Question: How do I position a context hint? Something like this:

below text using this code:
'''
Point point = this.rtb.GetPositionFromCharIndex(rtb.SelectionStart);
this.lb.Location = point;
'''
Note code output above was the context hint or Intelliense will be beside the text typed in rtb. Not below because I make it in selection start, but I just want to add something like + "
" so that it will be put below.
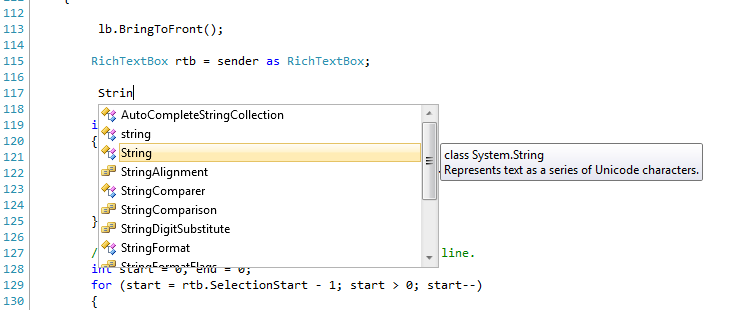
Answer: Here you go, put this in the 'KeyUp' event of the 'RichTextBox':
'''
using (Graphics g = this.rtb.CreateGraphics()) {
point.Y += (int)g.MeasureString("A", rtb.Font).Height + 10; // the 10 is padding
}
this.lb.Location = point;
'''
This will measure the height of the font to calculate how far to move it.. then adds 10 for padding.
You may need some extra logic around this for bigger fonts though.